Question: None of the other questions address this specifically so now I'm asking.
I'm web-scraping the following web page:
<URL>
I was able to get the basic output into a csv file with no problem. My challenge is in making the scraped data fall under the appropriate column headings and be formatted appropriately for easy viewing and management.
I'm scraping newegg.com for laptops for sale. Since there's a lot of variation between laptop descriptions, I thought I would create code that tries to put the laptop attributes into the same headings. So for example, manufacturer information would be under 'product_name' and would be in a list called 'mkr_list'. The 'mkr_list' would be:
'''
mkr_list = ["ASUS", "Lenovo", "MSI", "Acer", "HP", "Hewlett-Packard", "Dell", "Microsoft"]
'''
Microprocessor information would be under the 'prcsr_name' column, and would look like this:
'prcsr_list = ["Intel", "AMD", "Core", "i3*", "i5*", "i7*", "CPU"]', and would be descriptions around Intel or AMD processors. Other descriptors and lists would follow for displays, Hard drives and so on.
Ideally, the output from the code should look like this:

While the 'csv.file' seems to be created with no problem, it appears that my attempt to include specific strings in lists so that the code loops through lists and then matches a list to put into a file doesn't seem to work. My code looks like this.
'''
from urllib.request import urlopen as uReq
from bs4 import BeautifulSoup as soup
import re
my_url = 'https://www.newegg.com/p/pl?Submit=StoreIM&Depa=3&Category=223'
uClient = uReq(my_url)
page_html = uClient.read()
uClient.close()
page_soup = soup(page_html, "html.parser")
containers = page_soup.findAll("div", {"class": "item-container"})
container = containers[0]
mkr_list = ["ASUS", "Lenovo", "MSI", "Acer", "HP", "Hewlett-Packard", "Dell", "Microsoft"]
model_list = ["VivoBook", "ZenBook", "S14", "S432", "Thin", "and", "Light"]
display_list = ["13*", "14*", "15*", "16*", "17*", "18*"]
prcsr_list = ["Intel", "AMD", "Core", "i3*", "i5*", "i7*", "CPU"]
ram_list = ["8", "GB", "RAM"]
hd_size = ["512", "GB", "PCI*", "NVM*", "SSD"]
filename = "laptops16.csv"
f = open(filename, "w")
headers = "product_name, model_name, display_list, prcsr_name, RAM, HD_size, graphics_card, camera,
color, OS, price
"
f.write(headers)
for container in containers:
title_container = container.findAll("a", {"class":"item-title"})
product_name = title_container[0].text
match_1 = [s for s in mkr_list if s in product_name]
match_2 = [t for t in model_list if t in product_name]
match_3 = [u for u in display_list if u in product_name]
match_4 = [v for v in prcsr_list if v in product_name]
match_5 = [w for w in ram_list if w in product_name]
match_6 = [x for x in hd_size if x in product_name]
price_container = container.findAll("li", {"class": "price-current"})
price = price_container[0].text.strip().replace("
", "").replace("
", "").replace(",",
"")
print("product_name: " + str(match_1))
print("model_name: " + str(match_2))
print("display_list: " + str(match_3))
print("price: " + price)
f.write(product_name + "," + price.replace("TSh", "") + "
")
f.close()
'''
I'm grateful for any assistance. Thanks.
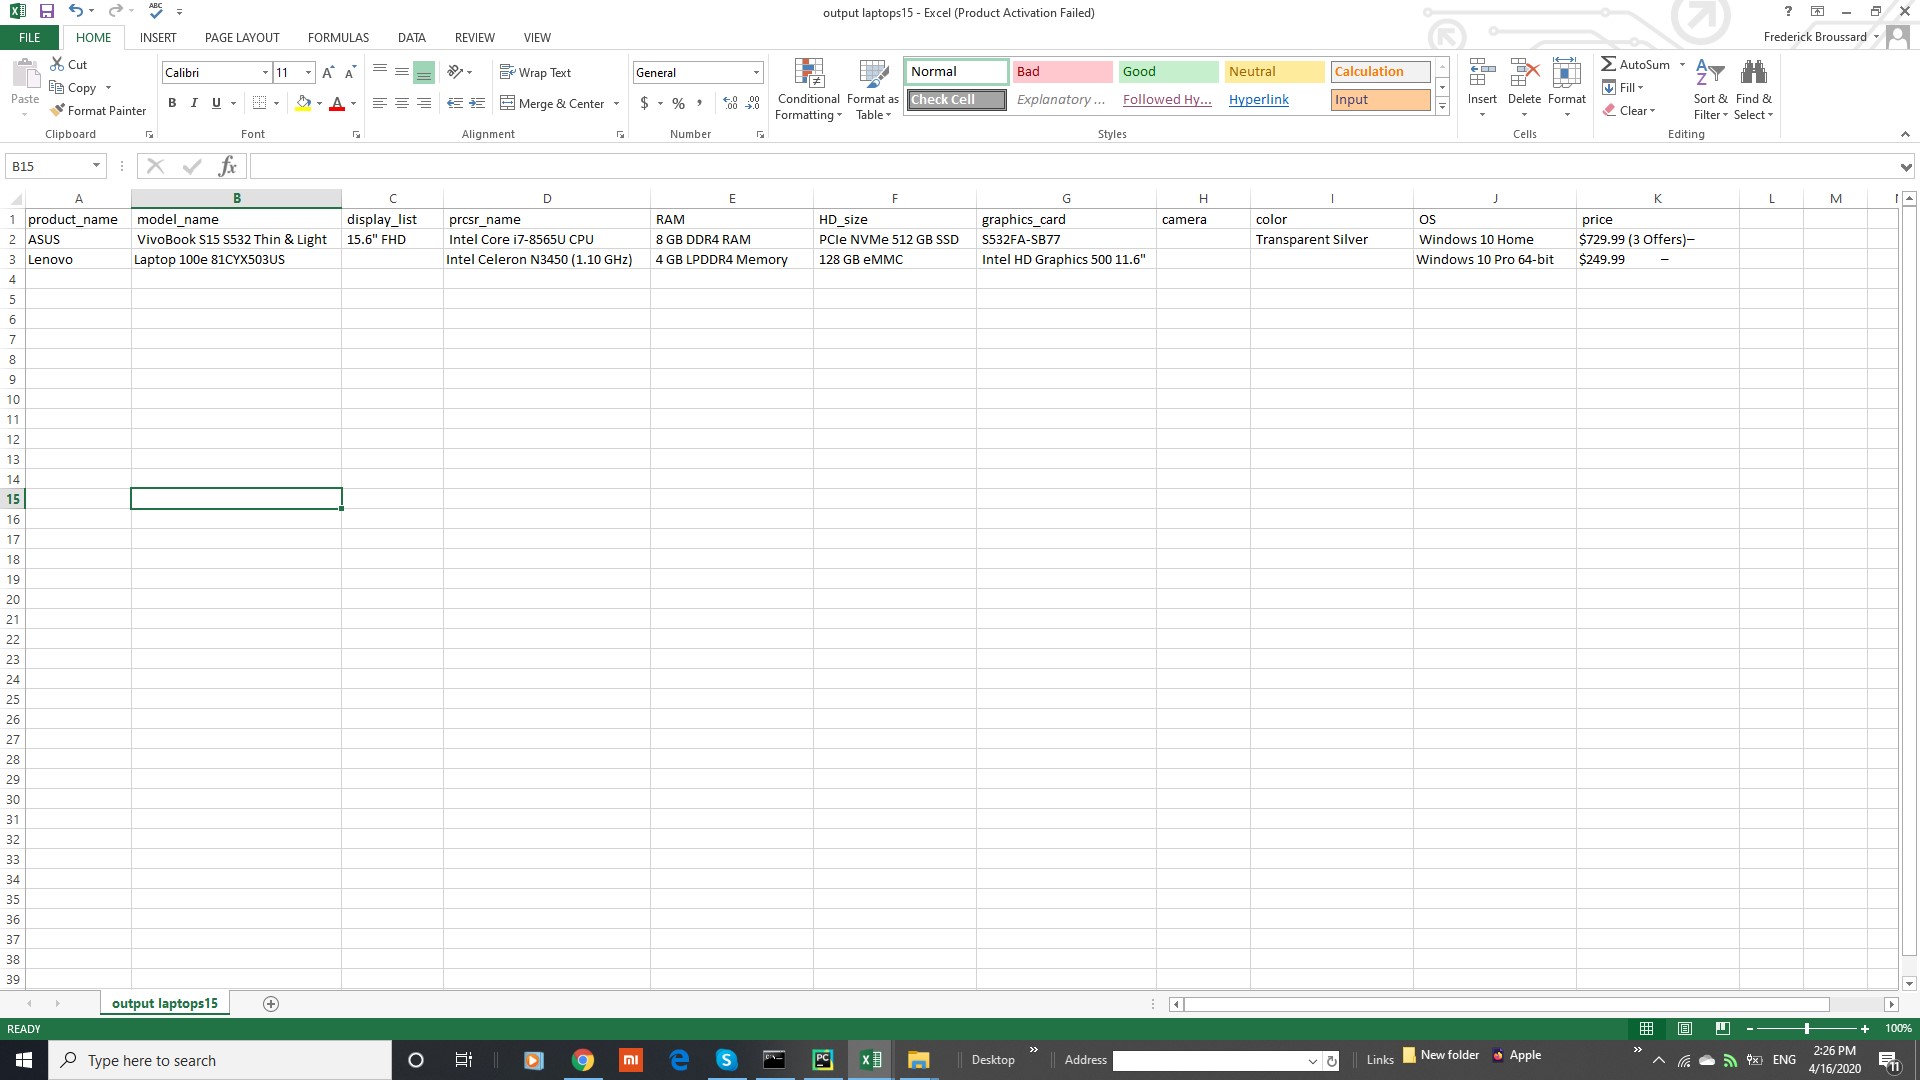
Answer: I'd use pandas here to create that table.
You still need to work out some of the regex to pull out display size and what not, but this will get you going.
'''
from urllib.request import urlopen as uReq
from bs4 import BeautifulSoup as soup
import re
import pandas as pd
my_url = 'https://www.newegg.com/p/pl?Submit=StoreIM&Depa=3&Category=223'
uClient = uReq(my_url)
page_html = uClient.read()
uClient.close()
page_soup = soup(page_html, "html.parser")
containers = page_soup.findAll("div", {"class": "item-container"})
container = containers[0]
mkr_list = ["ASUS", "Lenovo", "MSI", "Acer", "HP", "Hewlett-Packard", "Dell", "Microsoft"]
model_list = ["VivoBook", "ZenBook", "S14", "S432", "Thin", "and", "Light"]
display_list = ["13*", "14*", "15*", "16*", "17*", "18*"]
prcsr_list = ["Intel", "AMD", "Core", "i3*", "i5*", "i7*", "CPU"]
ram_list = ["8", "GB", "RAM"]
hd_size = ["512", "GB", "PCI*", "NVM*", "SSD"]
result = pd.DataFrame(columns=['product_name', 'maker','model_name', 'display', 'prcsr_name', 'RAM', 'HD_size', 'graphics_card', 'camera', 'color', 'OS', 'price'])
for container in containers:
title_container = container.findAll("a", {"class":"item-title"})
product_name = title_container[0].text
mkr = ' '.join([s for s in mkr_list if s in product_name])
model = ' '.join([t for t in model_list if t in product_name])
display = ' '.join([u for u in display_list if u in product_name])
prcsr = ' '.join([v for v in prcsr_list if v in product_name])
ram = ' '.join([w for w in ram_list if w in product_name])
hd = ' '.join([x for x in hd_size if x in product_name])
graphics = ''
camera = ''
color = ''
opSys = ''
price_container = container.findAll("li", {"class": "price-current"})
price = price_container[0].text.strip().replace("
", "").replace("
", "").replace(",", "")
temp_df = pd.DataFrame([[product_name, mkr, model, display, prcsr, ram, hd, graphics, camera, color, opSys, price ]],
columns = ['product_name', 'maker','model_name', 'display', 'prcsr_name', 'RAM', 'HD_size', 'graphics_card', 'camera', 'color', 'OS', 'price'])
result = result.append(temp_df, sort=False).reset_index(drop=True)
print("product_name: " + str(mkr))
print("model_name: " + str(model))
print("display_list: " + str(display))
print("price: " + price)
filename = "laptops16.csv"
result.to_csv(filename, index=False)
'''
'''
print (result.to_string())
product_name maker model_name display prcsr_name RAM HD_size graphics_card camera color OS price
0 ASUS VivoBook S15 S532 Thin & Light 15.6" FHD,... ASUS VivoBook Thin Light Intel Core CPU 8 GB RAM 512 GB SSD $729.99 (3 Offers)-
1 Lenovo Laptop 100e 81CYX503US Intel Celeron N3... Lenovo Intel 8 GB GB $249.99 -
2 ASUS VivoBook S14 S432 Thin and Light 14" FHD,... ASUS VivoBook S14 S432 Thin and Light Intel Core CPU 8 GB RAM 512 GB SSD $699.99 (4 Offers)-
3 HP Chromebook 11-v000nr 11.6" Chromebook - 136... HP 8 GB RAM GB $199.99 (2 Offers)-
4 Lenovo ThinkPad X280, 12.5" FHD, UHD Graphics ... Lenovo Thin 8 GB RAM GB SSD $939.99 (3 Offers)-
5 Lenovo IdeaPad 130 Laptop, 15.6" HD Display, A... Lenovo AMD 8 GB RAM 512 GB SSD $549.00 -
6 HP EliteBook 840 G3 Notebook, 14" FHD Display,... HP Intel Core 8 GB RAM GB SSD $699.99 -
7 ASUS ZenBook 14 Ultra-Slim Laptop 14" Full HD ... ASUS ZenBook AMD CPU 8 GB RAM 512 GB SSD $779.99 (2 Offers)-
8 MSI Laptop Modern 14 A10RAS-884 Intel Core i5 ... MSI Intel Core 8 GB 512 GB SSD $799.00 (4 Offers)-
9 ASUS ZenBook Pro Duo UX581 15.6" 4K UHD NanoEd... ASUS ZenBook Intel Core 8 GB RAM GB SSD $2450.99 (5 Offers)-
10 ASUS ZenBook 14 Ultra Thin and Light Laptop, 4... ASUS ZenBook Thin and Light Intel Core 8 GB RAM 512 GB SSD $799.99 (2 Offers)-
11 ASUS ZenBook 13 Ultra-Slim Durable Laptop 13.3... ASUS ZenBook Intel Core GB RAM 512 GB SSD $999.99 -
12 HP Laptop ProBook 450 G6 (5VC00UT#ABA) Intel C... HP Intel Core 8 GB GB SSD $829.61 (11 Offers)-
'''